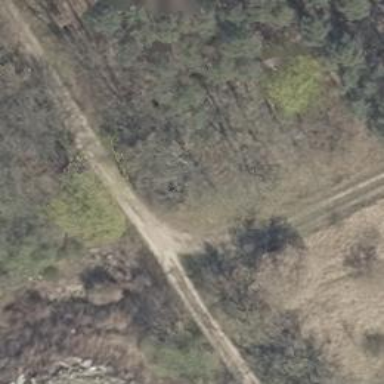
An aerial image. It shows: Grassy track road with grade 4 track type.